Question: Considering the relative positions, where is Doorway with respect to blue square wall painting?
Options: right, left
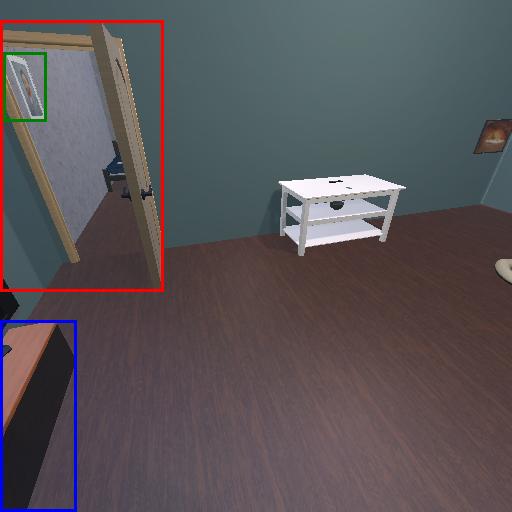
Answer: right